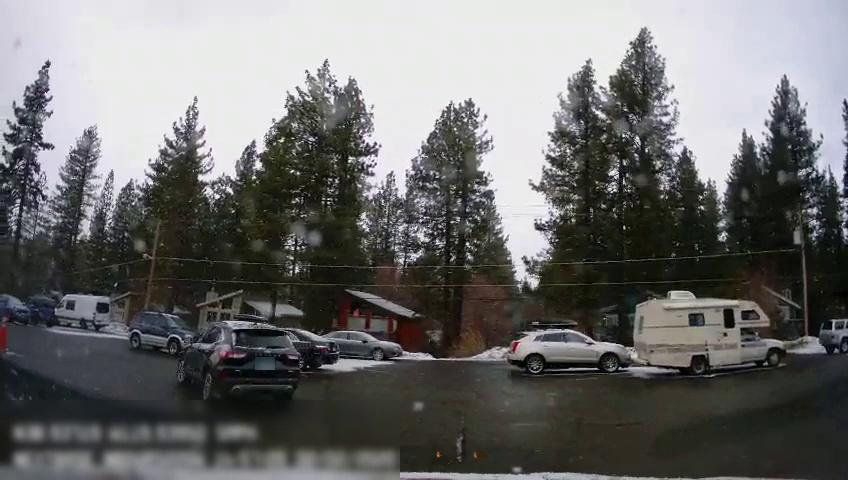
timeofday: Day
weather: Snowy
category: Vehicles | Car
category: Vehicles | Car
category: Vehicles | Other LV
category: Vehicles | SUV
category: Vehicles | SUV
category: Vehicles | SUV
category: Vehicles | Van
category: Vehicles | SUV
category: Vehicles | SUV
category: Drivable Space